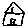
Label: house